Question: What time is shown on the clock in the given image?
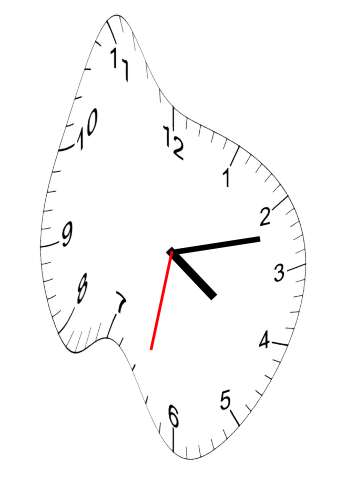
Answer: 04:12:32